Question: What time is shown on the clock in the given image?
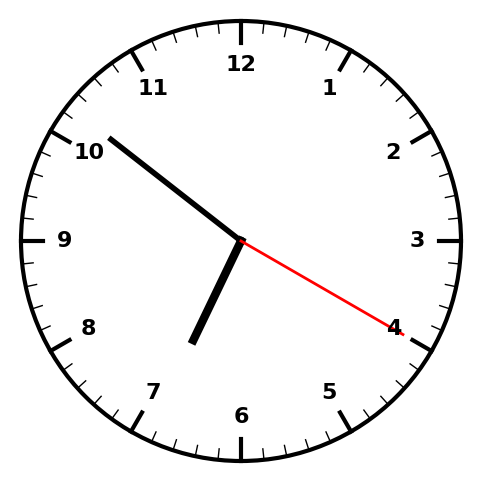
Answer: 06:51:20